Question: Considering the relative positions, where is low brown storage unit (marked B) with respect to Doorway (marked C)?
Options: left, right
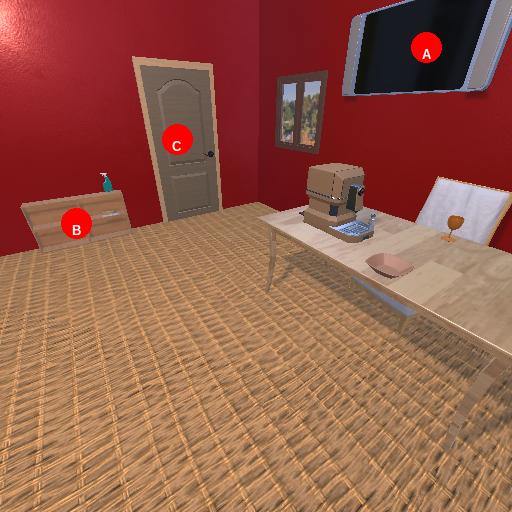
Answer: left